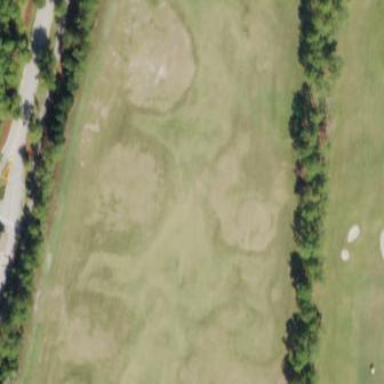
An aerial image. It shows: Grassy area used as driving range for golf.